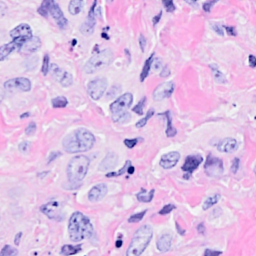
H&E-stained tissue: Breast